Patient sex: M
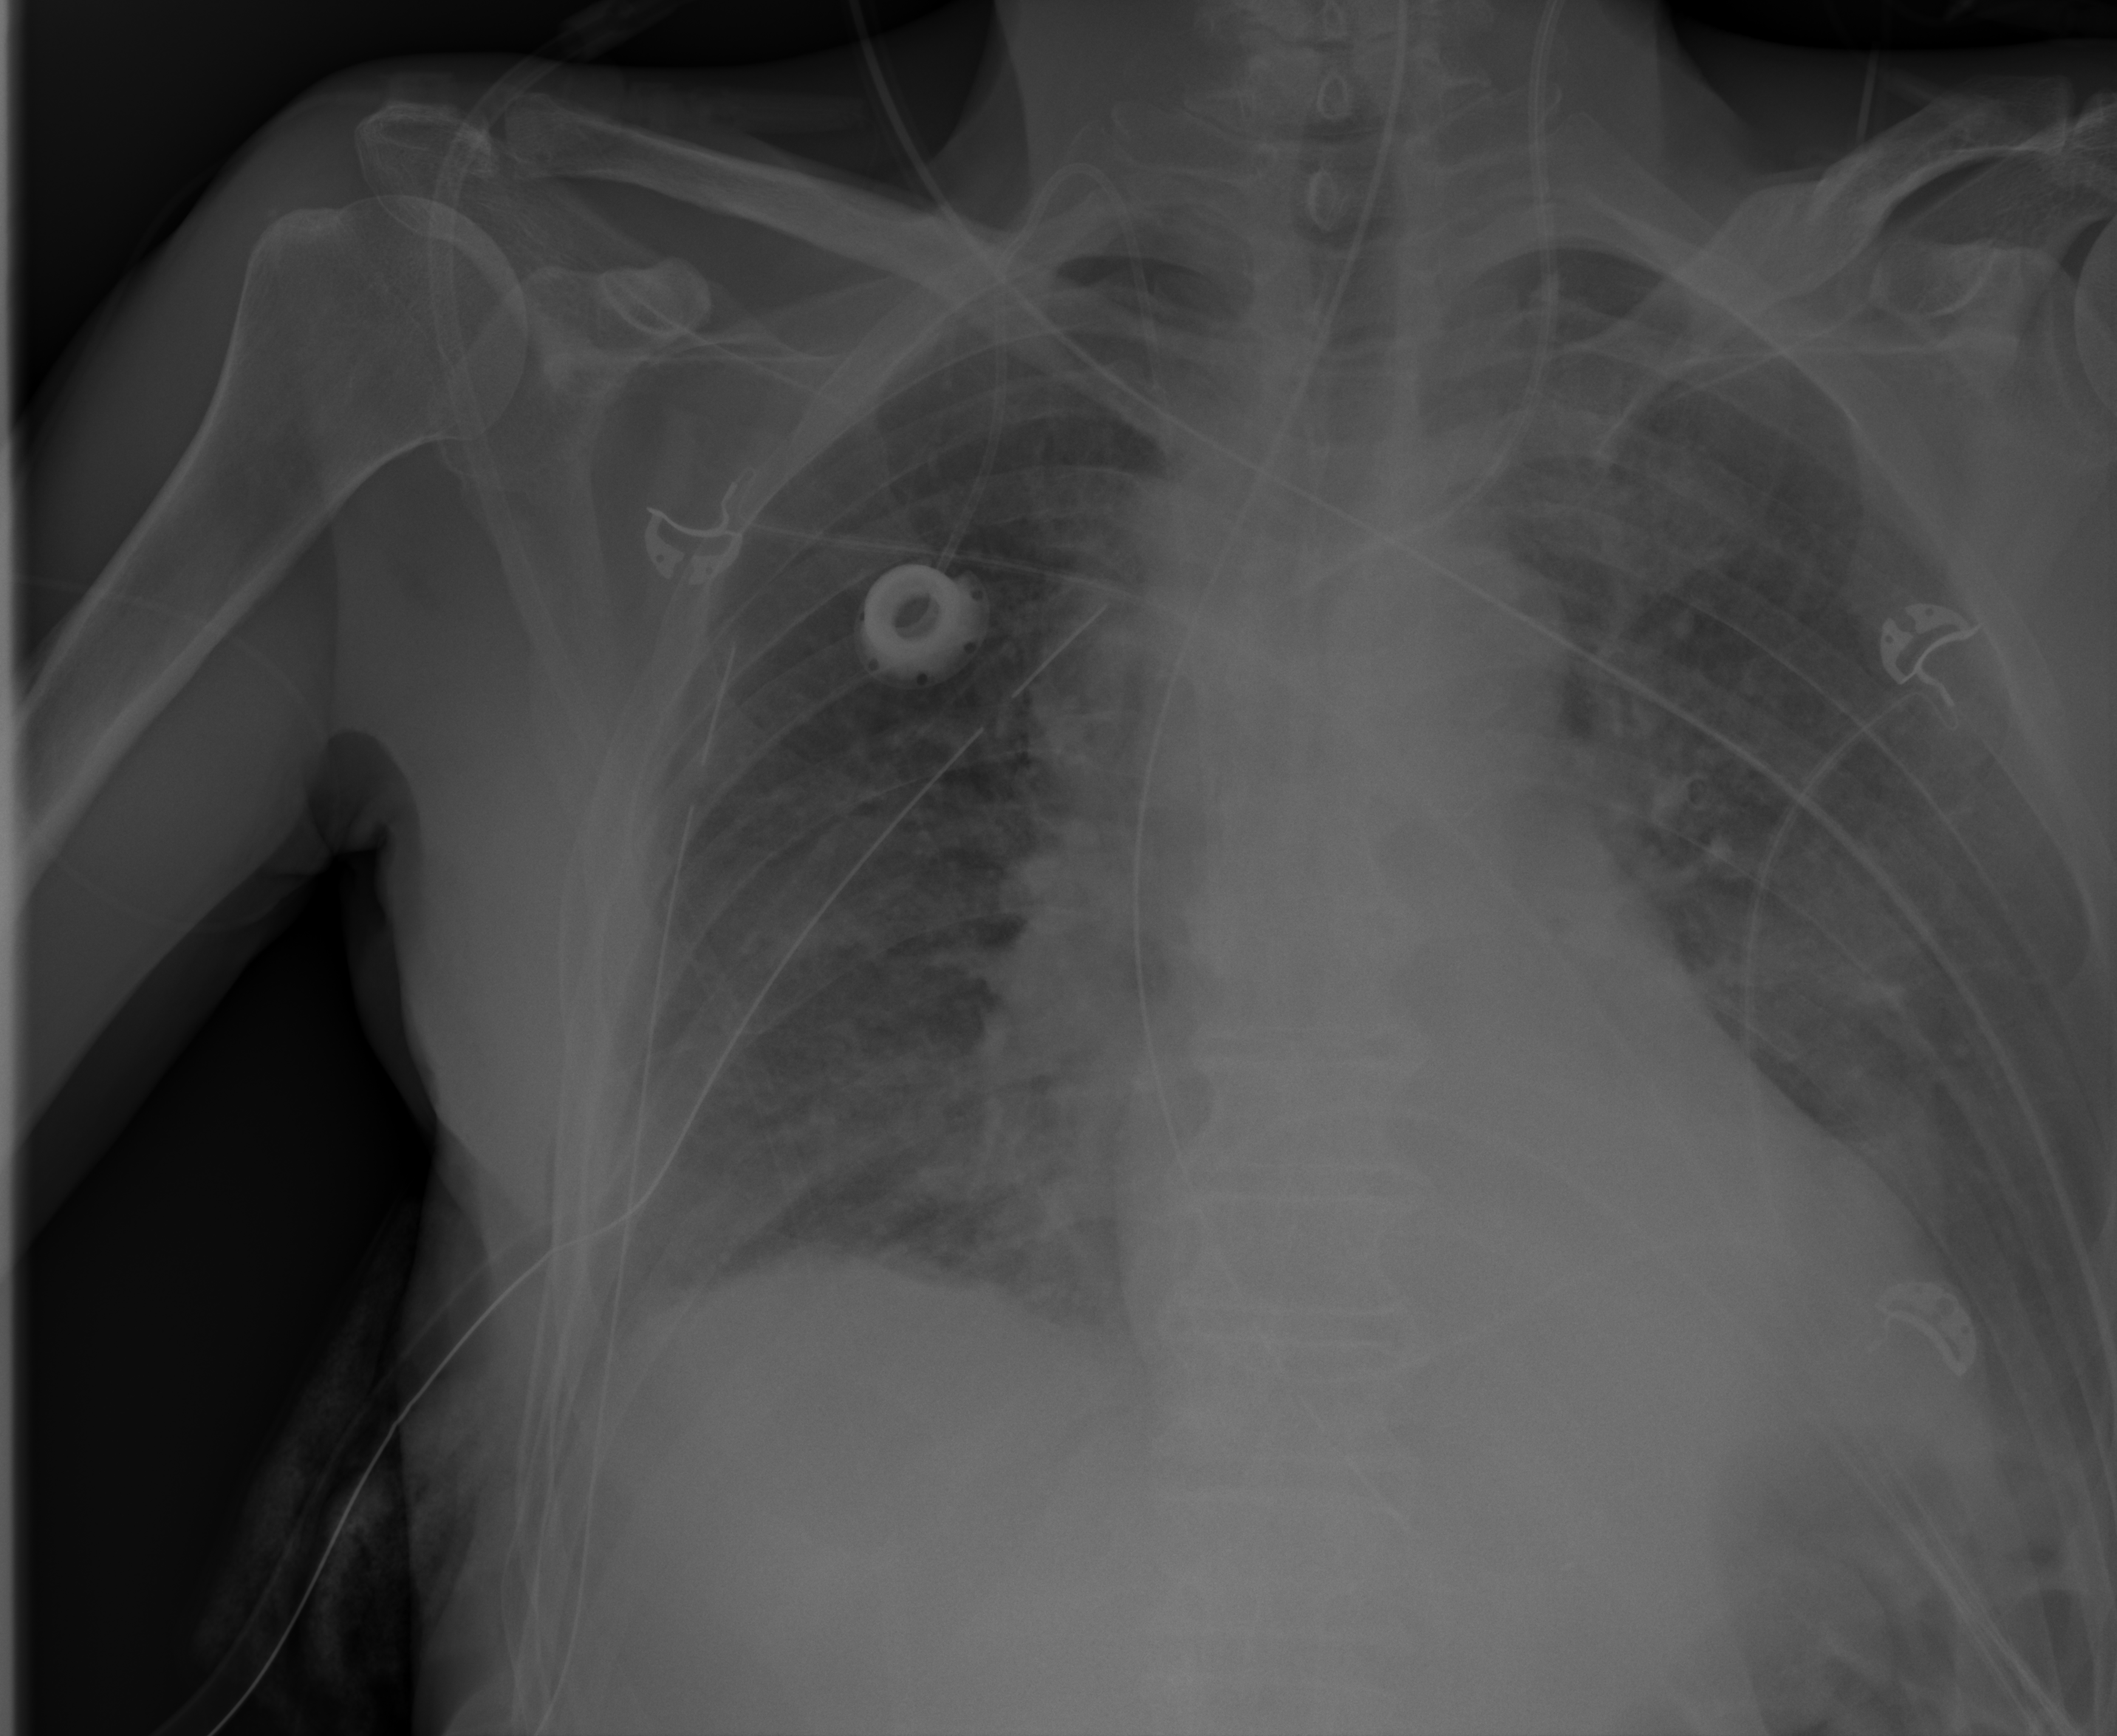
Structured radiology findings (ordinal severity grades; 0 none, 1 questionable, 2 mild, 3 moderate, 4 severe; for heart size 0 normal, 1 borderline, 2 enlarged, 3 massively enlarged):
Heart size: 0
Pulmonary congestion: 0
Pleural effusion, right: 2
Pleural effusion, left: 0
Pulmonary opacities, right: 2
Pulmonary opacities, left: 2
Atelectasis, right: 2
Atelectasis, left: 0